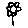
Label: flower